You are looking at the wavelet scalogram of a bearing's acceleration signal. Classify the bearing condition as one of: normal, inner_race, outer_race, ball.
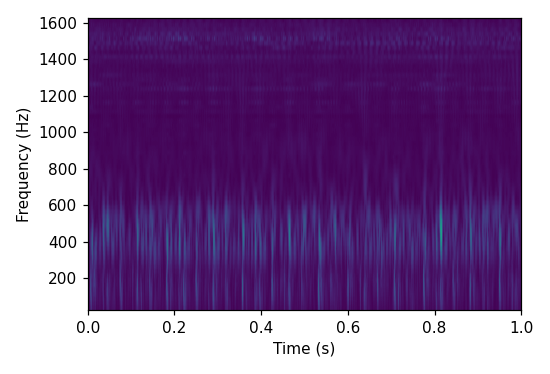
Answer: outer_race